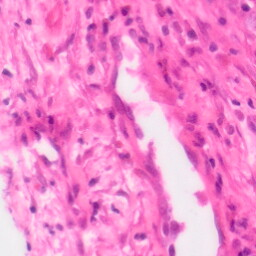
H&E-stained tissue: Colon